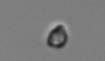
Label: nanoplankton_mix